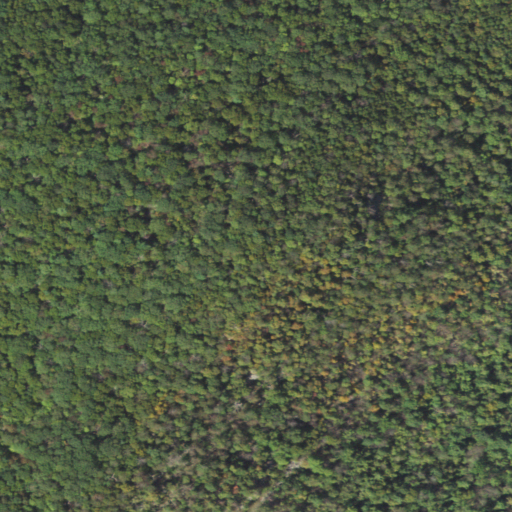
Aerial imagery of mountain in Pennsylvania named Lynns Knob containing only deciduous forest